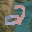
Label: 2